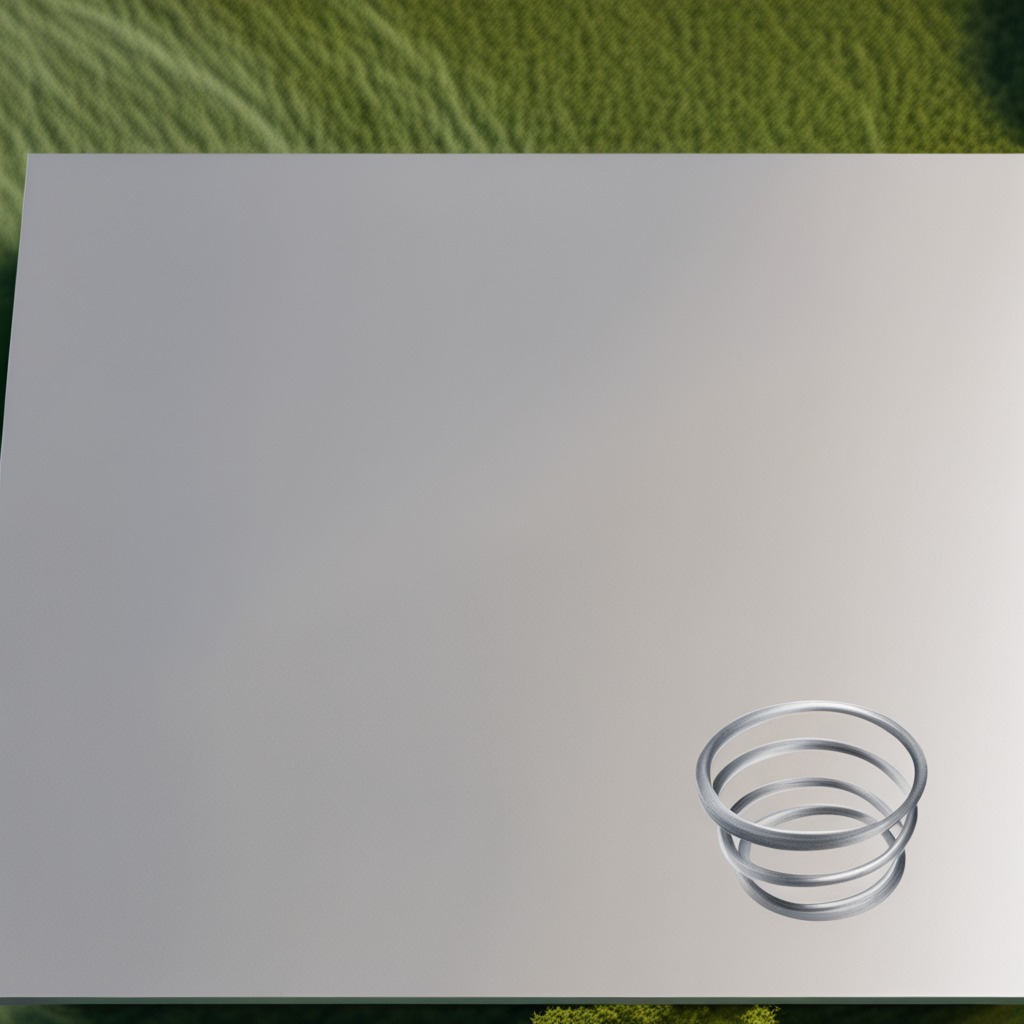
A coiled metal spring is lying on the table.